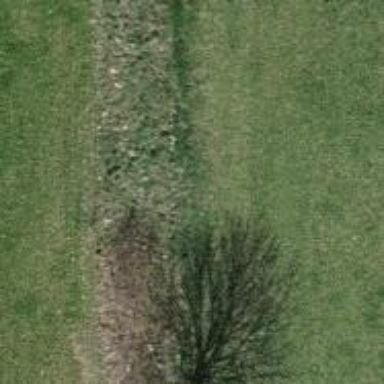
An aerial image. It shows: Row of trees in natural setting.